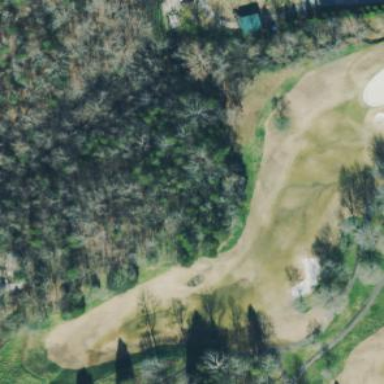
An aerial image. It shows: Rough area in golf course.